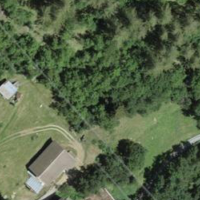
EUNIS habitat code: 24
Species observed at this site:
Buteo buteo